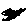
Label: triangle